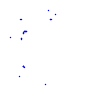
Particle: proton